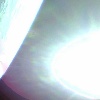
Label: sunburn